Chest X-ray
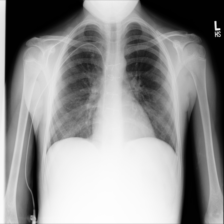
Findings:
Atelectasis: negative
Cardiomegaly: negative
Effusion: negative
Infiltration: negative
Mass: negative
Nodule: negative
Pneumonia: negative
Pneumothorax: negative
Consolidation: negative
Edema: negative
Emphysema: negative
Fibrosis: positive
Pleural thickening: negative
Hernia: negative